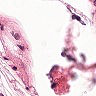
Metastatic tissue present: no